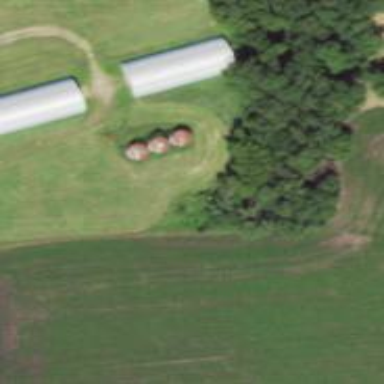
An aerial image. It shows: Silo.